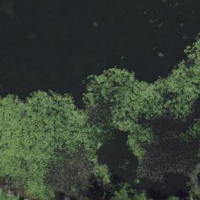
EUNIS habitat code: 52
Species observed at this site:
Ardea alba